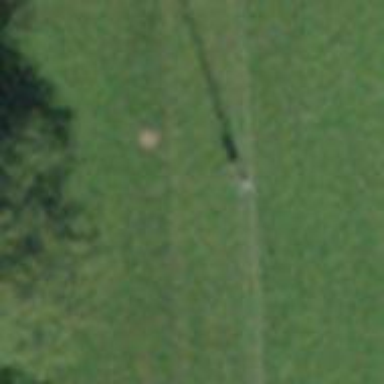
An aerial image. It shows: Power pole.